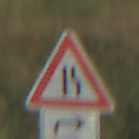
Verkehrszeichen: EinseitigVerengteFahrbahnRechts
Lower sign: RichtungsangabeDurchPfeile5
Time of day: MorningAfternoon
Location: Outdoor (Nature)
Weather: Clear
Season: NotSpecified
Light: Natural